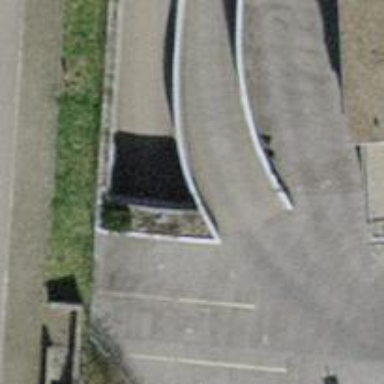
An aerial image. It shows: Parking entrance.